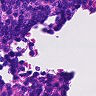
Metastatic tissue present: no